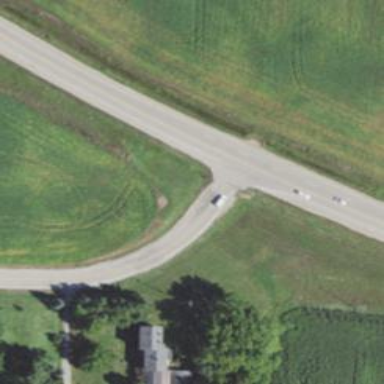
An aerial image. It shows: Stop road.